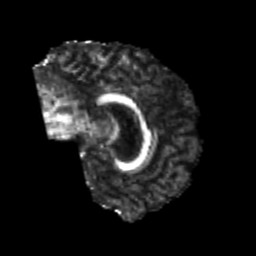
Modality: FA
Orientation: sagittal
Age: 25
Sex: male
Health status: healthy
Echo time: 0.074 s